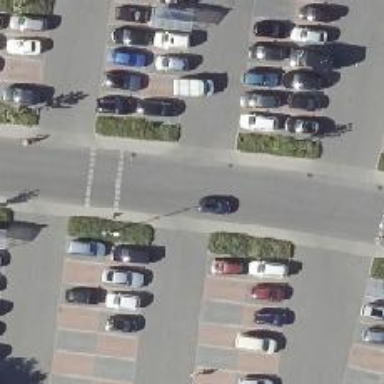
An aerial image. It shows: Asphalt parking aisle along service road.